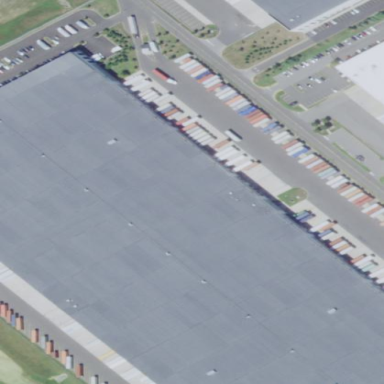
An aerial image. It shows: Warehouse building.